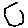
Label: hexagon